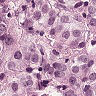
Metastatic tissue present: yes